Question: I'm trying to create a table using javascript and arrays. I'm making client side calls to SharePoint to return XML responses which gives me my data (users/groups). Using those calls I got an array of all my users and all my groups. I need to loop through each group and find the users in it, if the user is in that group, mark with an X, if not leave blank. I'm having trouble getting it working.
This is what I'm trying to make:

'''
//Build taxonomy
var allGroups = ["Users"];
var allUsers = [];
var taxonomy = [];
function initTax(){
console.log("initiating taxonomy...")
//get all users and add them to array
$().SPServices({
operation: "GetUserCollectionFromSite",
async: true,
completefunc: function(xData,Status){
$(xData.responseXML).find("User").each(function(){
allUsers.push($(this).attr("userLoginName"));
});
}
});
//get all groups and add them to array
$().SPServices({
operation: "GetGroupCollectionFromSite",
async: true,
completefunc: function(xData,Status){
$(xData.responseXML).find("Group").each(function(){
allGroups.push($(this).attr("Name"));
});
}
});
buildTable();
}
var i, j;
function buildTable(){
for (j=0;j<allGroups.length;i++){
for (i=0;i<allUsers.length;i++){
$().SPServices({
operation: "GetGroupCollectionFromUser",
userLoginName: allUsers[i],
async: true,
completefunc: function(xData, Status){
var userInGroup = $(xData.responseXML).find(allGroups[j]);
if(userInGroup){
taxonomy[j][i] = "X";
}else{
taxonomy[j][i] = "";
}
}
});
}
}
}
'''
XML: GetGroupCollectionFromUser and GetGroupCollectionFromSite
'''
<GetGroupCollectionFromUser xmlns=
"http://schemas.microsoft.com/sharepoint/soap/directory/">
<Groups>
<Group ID="3" Name="Group1" Description="Description" OwnerID="1"
OwnerIsUser="False" />
<Group ID="15" Name="Group2" Description="Description"
OwnerID="12" OwnerIsUser="True" />
<Group ID="16" Name="Group3" Description="Description"
OwnerID="7" OwnerIsUser="False" />
</Groups>
</GetGroupCollectionFromUser>
'''
XML: GetUserCollectionFromSite
'''
<GetUserCollectionFromSite xmlns=
"http://schemas.microsoft.com/sharepoint/soap/directory/">
<Users>
<User ID="4" Sid="S-1-5-21-<PHONE>-<PHONE>-<PHONE>-
34577" Name="User1_Display_Name"
LoginName="DOMAIN\User1_Alias" Email="User1_E-mail"
Notes="Notes" IsSiteAdmin="False" IsDomainGroup="False" />
<User ID="5" Sid="S-1-5-21-<PHONE>-<PHONE>-<PHONE>-
354403" Name="User2_Display_Name"
LoginName="DOMAIN\User2_Alias" Email="User2_E-mail"
Notes="Notes" IsSiteAdmin="False" IsDomainGroup="False" />
.
.
.
</Users>
</GetUserCollectionFromSite>
'''
<URL>
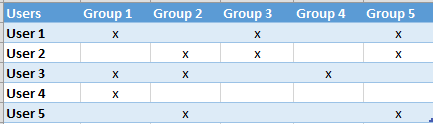
Answer: I decided to divide the work into 5 functions, of which 3 of them simulate the request to the server and process the xml using jquery. The other 2 are responsible validating the data and build table. <URL>.
this is my js code:
'''
/*
Simulate get requesto to the server
*/
var getGroupCollectionFromUser = '<GetGroupCollectionFromUser xmlns='
+ '"http://schemas.microsoft.com/sharepoint/soap/directory/">'
+ '<Groups>'
+'<Group ID="3" Name="Group1" Description="Description" OwnerID="1" OwnerIsUser="False" />'
+'<Group ID="15" Name="Group2" Description="Description" OwnerID="12" OwnerIsUser="True" />'
+'</Groups></GetGroupCollectionFromUser>';
var getGroupCollectionFromSite = '<GetGroupCollectionFromSite xmlns= '
+'"http://schemas.microsoft.com/sharepoint/soap/directory/">'
+'<Groups>'
+'<Group ID="3" Name="Group1" Description="Description" OwnerID="1" OwnerIsUser="False" />'
+'<Group ID="15" Name="Group2" Description="Description" OwnerID="12" OwnerIsUser="True" />'
+'<Group ID="16" Name="Group3" Description="Description" OwnerID="7" OwnerIsUser="False" />'
+'</Groups></GetGroupCollectionFromSite>';
var getUserCollectionFromSite = '<GetUserCollectionFromSite xmlns='
+'"http://schemas.microsoft.com/sharepoint/soap/directory/">'
+'<Users>'
+'<User ID="4" Sid="S-1-5-21-<PHONE>-<PHONE>-<PHONE>-'
+'34577" Name="User1_Display_Name" '
+'LoginName="DOMAIN\User1_Alias" Email="User1_E-mail" '
+' Notes="Notes" IsSiteAdmin="False" IsDomainGroup="False" />'
+'<User ID="5" Sid="S-1-5-21-<PHONE>-<PHONE>-<PHONE>-'
+'354403" Name="User2_Display_Name" '
+'LoginName="DOMAIN\User2_Alias" Email="User2_E-mail" '
+'Notes="Notes" IsSiteAdmin="False" IsDomainGroup="False" />'
+'</Users></GetUserCollectionFromSite>';
var userGroupTable = {};
var users = [];
var groups = [];
function parseUserColl (){
//simulate the get request to the server
var dom = $(getUserCollectionFromSite);
//process all user name
dom.find('User').each(function(e){
users.push($(this).attr('name'));
});
}
function parseGroupColl (){
//simulate the get request to the server
var dom = $(getGroupCollectionFromSite);
//process all group name
dom.find('Group').each(function(e){
groups.push($(this).attr('name'));
});
}
function parseGroupCollFromUser (user){
//simulate the get request to the server
var dom = $(getGroupCollectionFromUser);
var userGroups = [];
//process all group name
dom.find('Group[Name]').each(function(e){
userGroups.push($(this).attr('Name'));
});
//return all the groups of the user
return userGroups;
}
function processAll(){
for(var i=0; i<users.length; i++){
userGroupTable[users[i]] = {};
var userGroups = parseGroupCollFromUser(users[i]);
for(var j=0; j<groups.length; j++){
//if the array userGroups contains the current group, the value must be true
userGroupTable[users[i]][groups[j]] = userGroups.indexOf(groups[j]) > -1;
}
}
}
function buildTable (){
//build header
var header = "<tr><th>USERS</th>"
for(var i=0; i<groups.length; i++){
header += "<th>"+groups[i]+"</th>";
}
header += "</tr>";
$("#table-data thead").append($(header));
//build table body
for(var user in userGroupTable){
var row ="<tr><td>" + user + "</td>";
for(var i=0; i<groups.length; i++){
var groupName = groups[i];
var $td = "<td>"+userGroupTable[user][groupName]+"</td>";
row +=$td;
}
row += "</tr>";
//append the data to the table
$("#table-data tbody").append($(row));
}
}
parseUserColl();
parseGroupColl();
processAll();
'''
and my html code :
'''
<button class="btn" onClick="buildTable()">Build Table</button>
<table class="table" id="table-data">
<thead></thead>
<tbody></tbody>
</table>
'''
I hope that will be helpful.